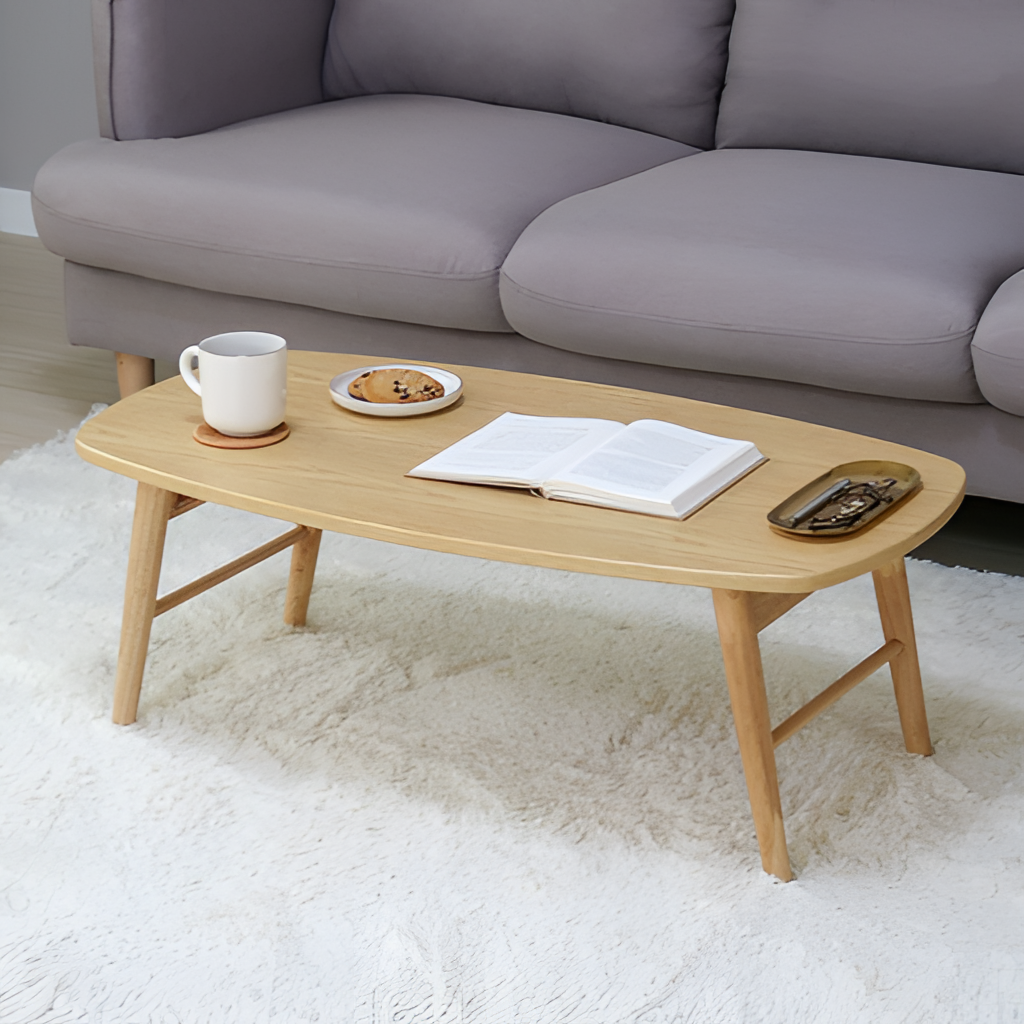
living room, wood coffee table, minimalist, gray paint wallpaper, with solid pattern, wood flooring, with plank pattern